【题型】解答题　【知识点】立体几何　【难度】easy
已知完全封闭且内部中空的圆柱底面的半径为 $R$，母线长为 $l$。

(1) 当 $R=1,\ l=2$ 时，在圆柱内放一个半径为 1 的实心球，求圆柱内空余部分的体积；（结果用精确值表示）

(2) 如图，当 $R=1,\ l=12$ 时，平面 $\alpha$ 与圆柱的底面所成锐二面角为 $45^\circ$，且平面 $\alpha$ 只与圆柱的侧面相交。设平面 $\alpha$ 与圆柱的侧面相交的轨迹为曲线 $C$，半径为 1 的两个球分别在圆柱内平面 $\alpha$ 上下两侧且分别与平面 $\alpha$ 相切于点 $F_1,\ F_2$，求证：曲线 $C$ 是椭圆，并求其离心率。

(3) 在 (1) 的条件下，在圆柱内内部空余的地方放入和实心球、侧面及相应底面均相切的半径为 $r$ 的同样大小的小球 $n$ 个，求 $n$ 的最大值 $n_0$。
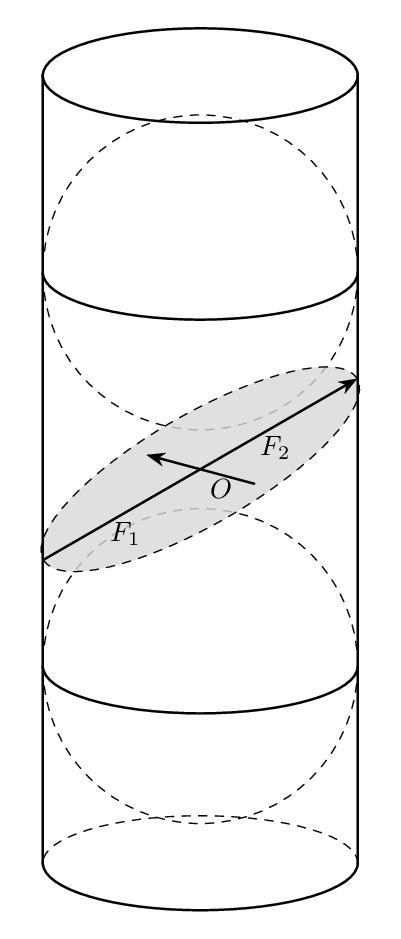
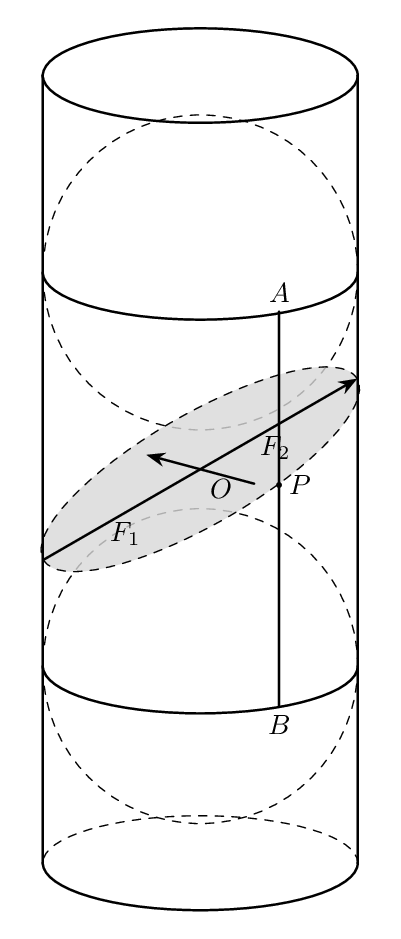
【解答】
【详解】(1) $V_{\text{球}}=\frac{4}{3}\pi ,V_{\text{圆柱}}=\pi R^2l=2\pi$

则圆柱内空余部分的体积为 $V_{\text{圆柱}}-V_{\text{球}}=2\pi-\frac{4}{3}\pi=\frac{2}{3}\pi$。

(2) 当 $R=1,\ l=12$ 时，平面 $\alpha$ 与圆柱的底面所成锐二面角为 $45^\circ$，且平面 $\alpha$ 只与圆柱的侧面相交，则平面 $\alpha$ 与圆柱的侧面相交的轨迹为曲线 $C$。

如图，在曲线 $C$ 上任取一点 $P$，过 $P$ 作平行于圆柱母线的直线，交上方球 $O_1$ 与圆柱相切的圆于点 $A$，交下方球 $O_2$ 与圆柱相切的圆于点 $B$。

则 $PA$ 与球 $O_1$ 相切，$PB$ 与球 $O_2$ 相切。

又 $\because$ 两个球分别在圆柱内平面 $\alpha$ 上下两侧，且分别与平面 $\alpha$ 相切于 $F_1,\ F_2$，

$\therefore PA=PF_2, PB=PF_1$

$\therefore |PF_1|+|PF_2|=|AB|$, 即曲线 $C$ 上任意一点到 $F_1,F_2$ 的距离和为定值。

$\therefore$ $F_1,F_2$ 为椭圆 $C$ 的两个焦点，故 $|PF_1|+|PF_2|=2\sqrt{2}=2a$。

且长轴长为 $2a=\frac{2R}{\cos45^\circ}=2\sqrt{2}$，短轴长 $2b=2$， $c=\sqrt{a^2-b^2}=\sqrt{2-1}=1$，所以离心率为 $\frac{c}{a}=\frac{\sqrt{2}}{2}$；

(3) 其轴截面如图所示，

$AF=AC=1,BC=BG=r,\angle BAF=45^\circ$，

则 $AD=(1+r)\cos45^\circ$，

$\therefore 1=(1+r)\cos45^\circ+r$，解得 $r=3-2\sqrt{2}$

考虑大球及小球在底面上的投影，如下图所示，

$O_{1}M=r=3-2\sqrt{2},OO_{1}=1-r=2\sqrt{2}-2$

$\therefore \sin\theta=\frac{3-2\sqrt{2}}{2\sqrt{2}-2}=\frac{\sqrt{2}-1}{2}$，即 $\theta \approx 11.95^\circ$，

$\because\ \frac{360^\circ}{2\theta}\approx 15.06$

$\therefore$ 下方空余位置最多可放 $15$ 个，

$\therefore n_0=2\times15=30$。
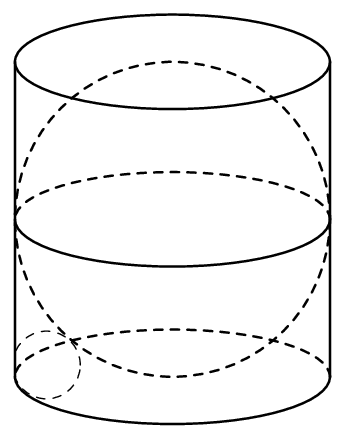
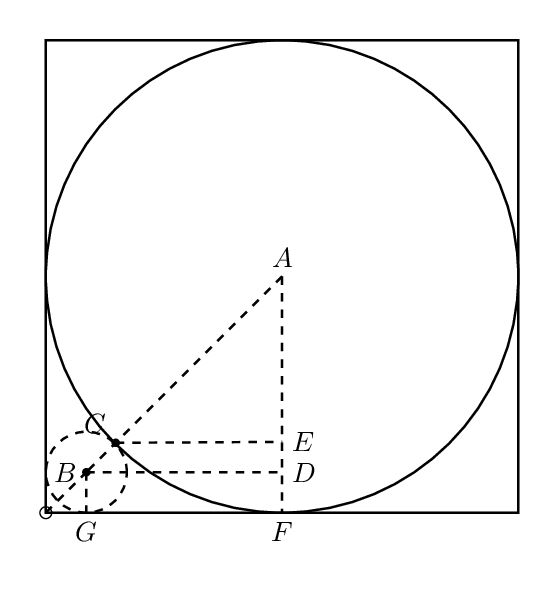
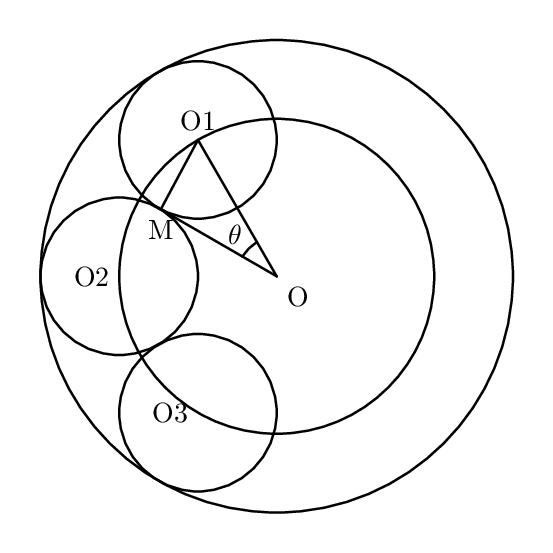